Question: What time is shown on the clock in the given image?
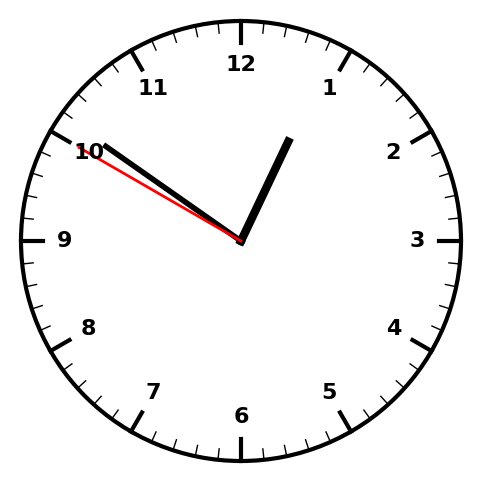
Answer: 12:50:50